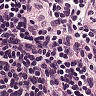
Metastatic tissue present: no